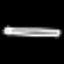
Label: pencil